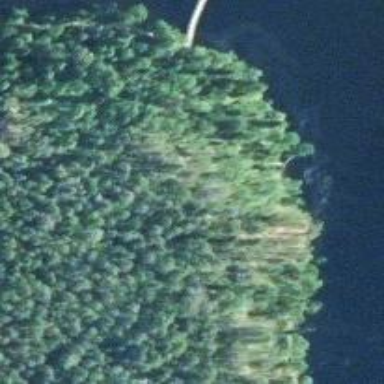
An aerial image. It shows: Cliff in nature.